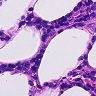
Metastatic tissue present: no